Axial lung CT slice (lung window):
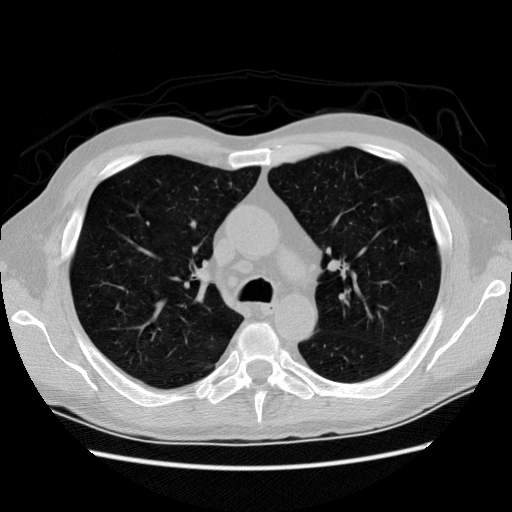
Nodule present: no